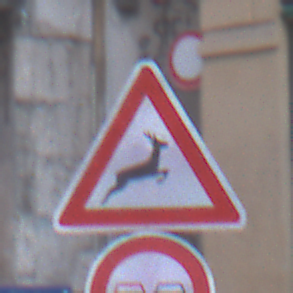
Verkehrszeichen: WildwechselLinks
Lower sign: Ueberholverbot
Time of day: SunriseSunset
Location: Outdoor (Urban)
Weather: PartlyCloudy
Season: NotSpecified
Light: Natural